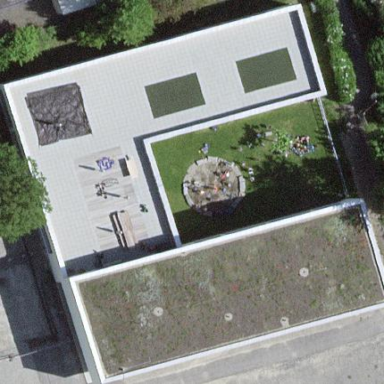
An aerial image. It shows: Kindergarten building.